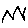
Label: zigzag